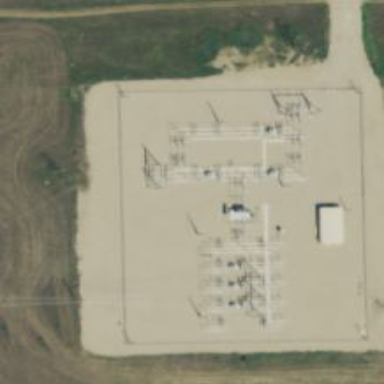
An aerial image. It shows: Switch used for power control.